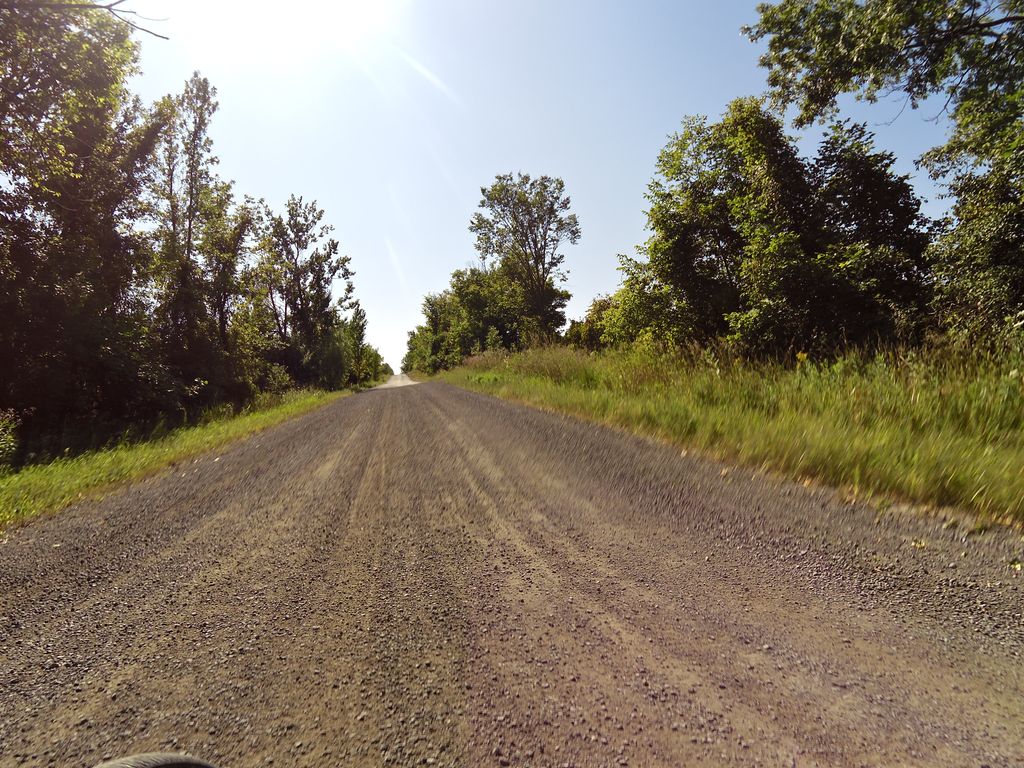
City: ottawa-gatineau